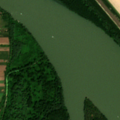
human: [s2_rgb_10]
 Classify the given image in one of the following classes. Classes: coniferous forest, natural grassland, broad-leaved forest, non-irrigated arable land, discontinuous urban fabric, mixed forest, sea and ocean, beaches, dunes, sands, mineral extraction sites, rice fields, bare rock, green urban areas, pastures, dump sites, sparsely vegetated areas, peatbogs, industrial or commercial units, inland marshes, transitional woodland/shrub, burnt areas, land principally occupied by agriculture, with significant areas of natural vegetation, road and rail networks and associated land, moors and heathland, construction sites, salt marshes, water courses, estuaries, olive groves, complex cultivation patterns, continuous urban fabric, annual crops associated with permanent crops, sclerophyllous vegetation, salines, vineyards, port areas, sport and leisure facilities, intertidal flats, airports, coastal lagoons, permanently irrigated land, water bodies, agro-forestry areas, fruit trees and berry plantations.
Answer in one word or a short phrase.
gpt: non-irrigated arable land, broad-leaved forest, transitional woodland/shrub, water courses